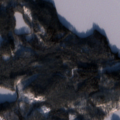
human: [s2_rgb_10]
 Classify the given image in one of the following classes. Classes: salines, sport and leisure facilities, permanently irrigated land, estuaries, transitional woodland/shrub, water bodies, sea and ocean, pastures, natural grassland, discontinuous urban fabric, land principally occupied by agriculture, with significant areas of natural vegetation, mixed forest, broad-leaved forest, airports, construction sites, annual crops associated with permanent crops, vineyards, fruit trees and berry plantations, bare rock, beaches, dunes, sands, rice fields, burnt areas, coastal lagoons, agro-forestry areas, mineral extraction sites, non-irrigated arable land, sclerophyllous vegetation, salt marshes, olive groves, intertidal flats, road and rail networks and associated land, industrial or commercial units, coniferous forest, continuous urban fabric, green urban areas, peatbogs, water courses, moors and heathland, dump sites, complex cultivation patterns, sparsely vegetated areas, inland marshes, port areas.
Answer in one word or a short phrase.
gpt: coniferous forest, mixed forest, water bodies